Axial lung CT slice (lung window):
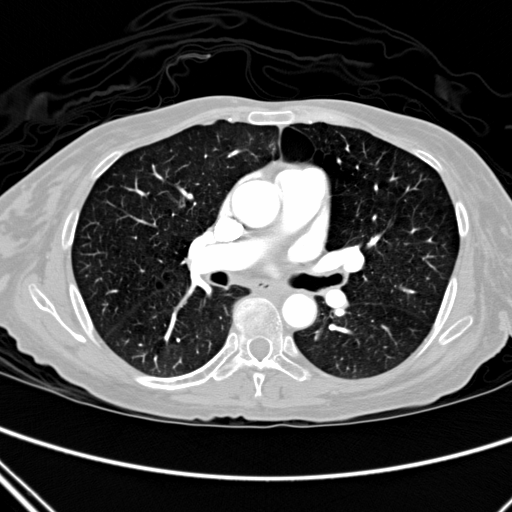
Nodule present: no